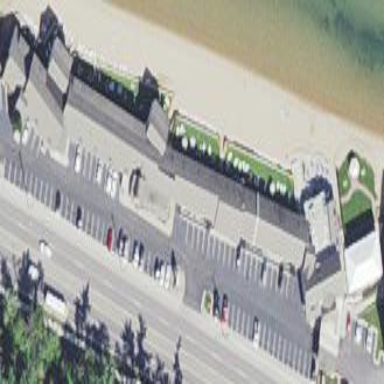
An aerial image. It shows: Hotel building.